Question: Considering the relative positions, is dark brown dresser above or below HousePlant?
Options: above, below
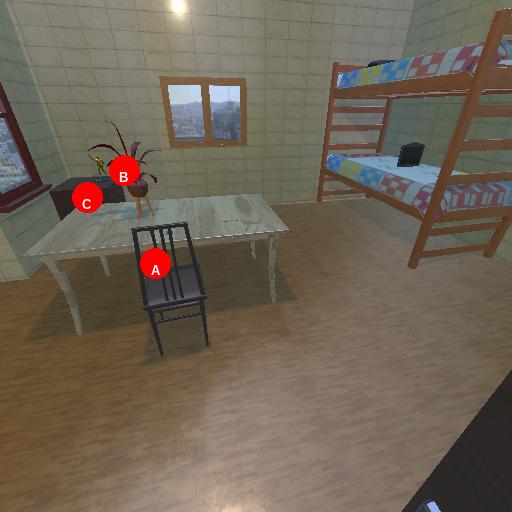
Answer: above